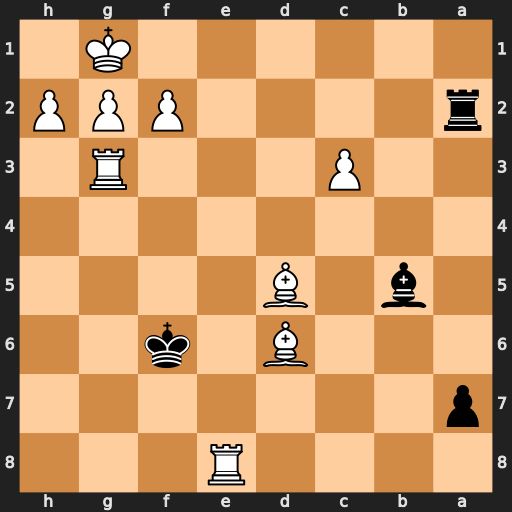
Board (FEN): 4R3/p7/3B1k2/1b1B4/8/2P3R1/r4PPP/6K1
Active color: b
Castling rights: -
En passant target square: -
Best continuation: Ra1+ Re1 Rxe1#